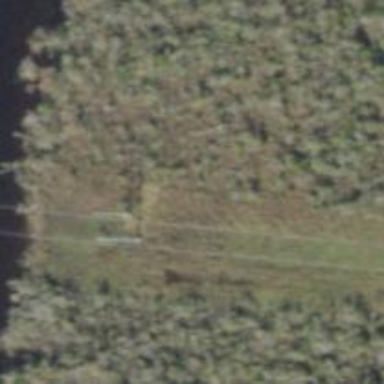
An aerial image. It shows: Power pole.